Field crop: maize
Growth stage: 2
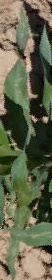
Species: maize